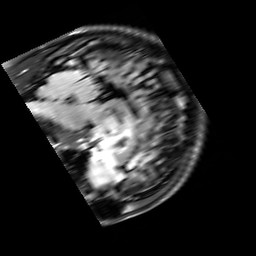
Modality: FLAIR
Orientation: sagittal
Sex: male
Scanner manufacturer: siemens
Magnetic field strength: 3 T
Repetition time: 10 s
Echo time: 0.09 s